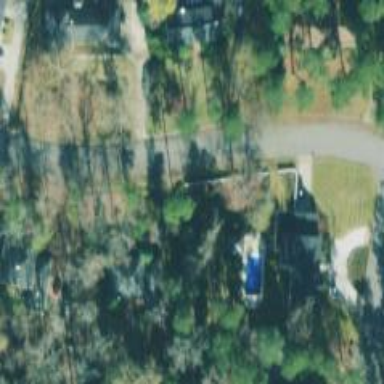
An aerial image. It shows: Residential road.